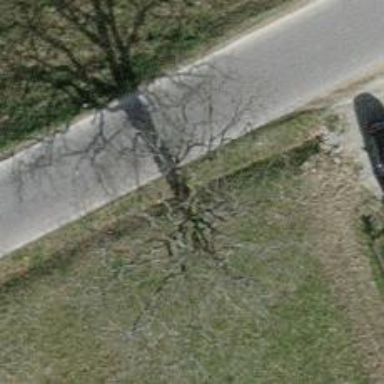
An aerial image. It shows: Deciduous broadleaved tree.